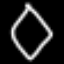
Label: diamond